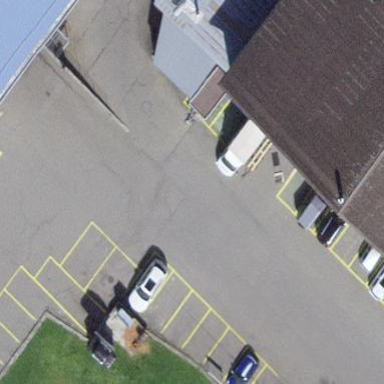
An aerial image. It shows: Parking area with surface.